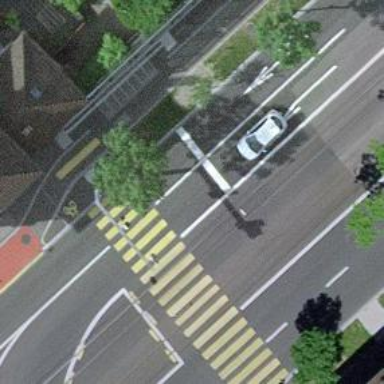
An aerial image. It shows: Road crossing with traffic signals.